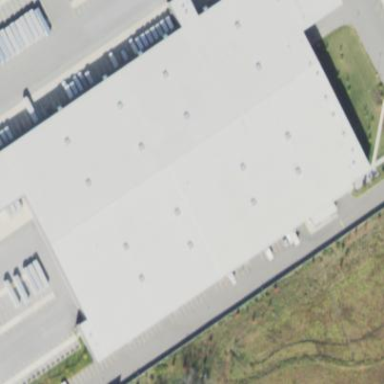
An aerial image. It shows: Warehouse building.